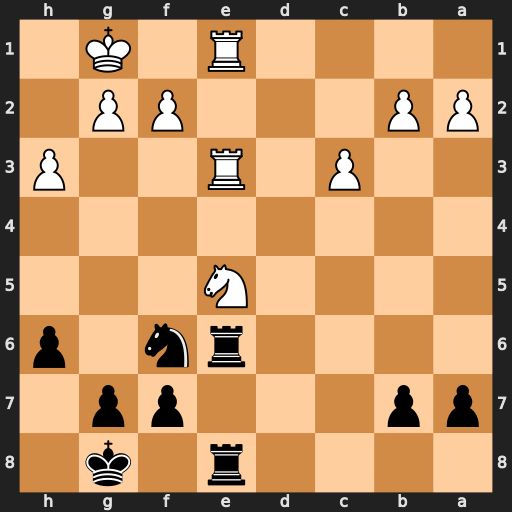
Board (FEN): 4r1k1/pp3pp1/4rn1p/4N3/8/2P1R2P/PP3PP1/4R1K1
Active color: b
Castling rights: -
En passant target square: -
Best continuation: Nd5 Ng4 Nxe3